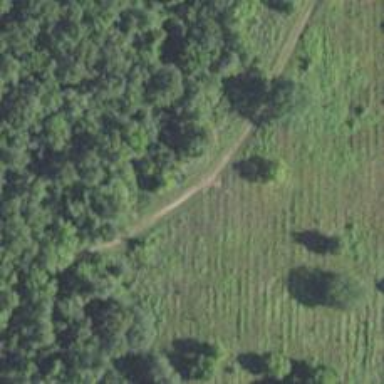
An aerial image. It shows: Bridleway.